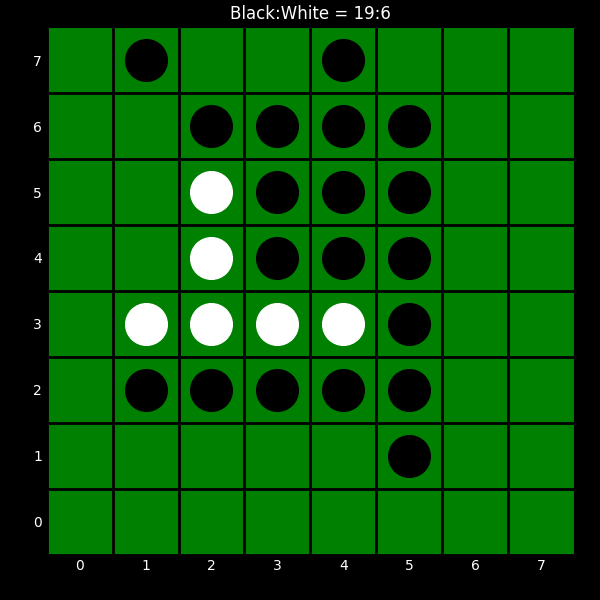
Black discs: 19
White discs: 6